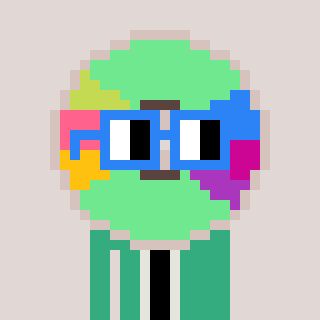
a pixel art character with square blue glasses, a cd-shaped head and a teal-colored body on a warm background